Question: Is it possible to appl a 3D transformation to an iframe (e.g. in a div)?

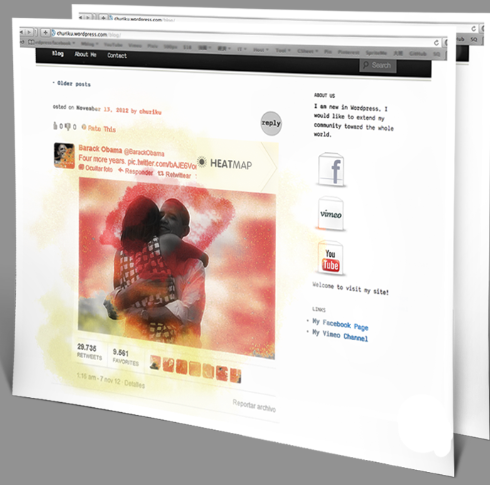
Answer: Yep it seems so that can be done..
Below examples might be helpful :
1 ) Creating 3D animation using "iframe" in HTML5
<URL>
2) Dont exactly know how it is done but after observing the source i found that the div and iframes are indeed 3D transformed.
Example is here <URL>
<URL>